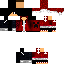
A male skeleton skin with dark skin, wearing brown helmet dressed in a red armor chest and red pants, featuring a closed mouth.